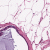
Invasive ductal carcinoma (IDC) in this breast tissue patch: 0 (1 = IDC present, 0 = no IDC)